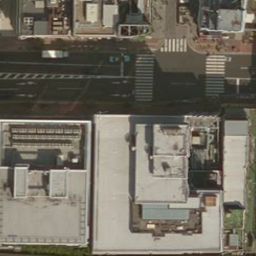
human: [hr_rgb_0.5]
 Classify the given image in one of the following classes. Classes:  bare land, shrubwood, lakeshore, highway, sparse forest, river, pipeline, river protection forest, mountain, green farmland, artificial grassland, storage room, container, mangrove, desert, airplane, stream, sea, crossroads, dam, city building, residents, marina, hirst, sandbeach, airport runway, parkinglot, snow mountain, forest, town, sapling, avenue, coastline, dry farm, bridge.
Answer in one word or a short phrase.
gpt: city building